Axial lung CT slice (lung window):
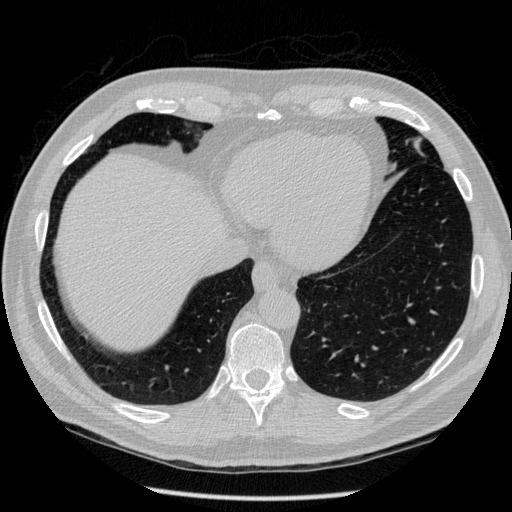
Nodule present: no